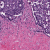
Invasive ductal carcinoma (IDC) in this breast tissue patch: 1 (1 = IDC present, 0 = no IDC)